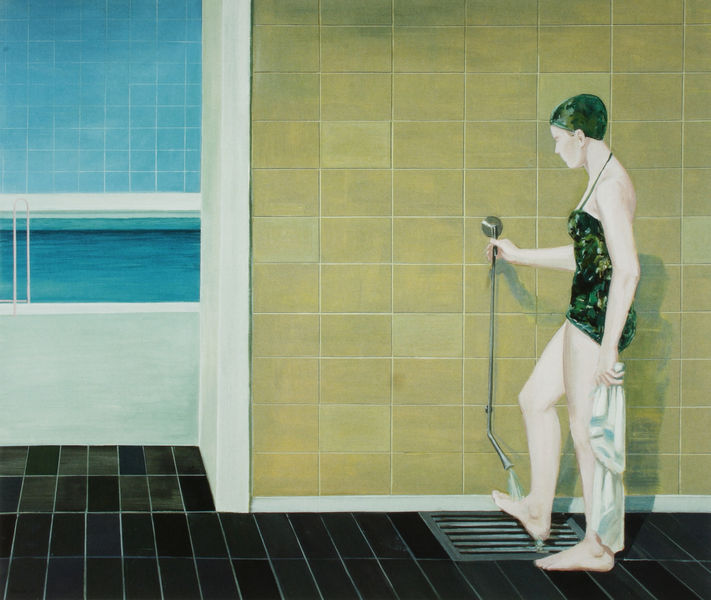
Titel: Hallenbad
Künstler: Christian Brandl
Standort: Leipzig
Institution: Galerie Kleindienst
Schlagwörter: blau, dunkel, fuß, hand, kopf, körper, schatten, wasser, weiß, badende, gelb, grün, ocker, blume, blumen, brust, busen, daumen, finger, frau, glas, grau, haar, hell, hut, licht, mund, nase, ohr, profil, raum, schwarz, stirn, tür, zimmer, blick, tuch, beige, haube, muster, kappe, mütze, wand, arm, arme, augen, gesicht, halten, mensch, blicken, hals, hände, innenraum, öl, nass, einsam, gitter, boden, auge, haare, realismus, stoff, stoffe, tücher, person, augenbrauen, kinn, lippen, ohren, schulter, schultern, bassin, beine, hellblau, bein, brüste, füße, hintern, ruhig, wangen, ruhe, hopper, modern, mauer, hellgrün, besucher, moment, treppe, weiblich, floral, handtuch, metall, durchgang, bauch, allein, wange, ellenbogen, knie, knöchel, zehen, wände, bad, eingang, fugen, zeh, becken, fliesen, fliese, kacheln, wangenknochen, geblümt, fuge, mauern, schiefer, hüfte, backe, glastür, wasserbecken, dusche, mamor, schwimmer, schwimmbad, hygiene, abfluss, badeanzug, badehaube, bedeanzug, besucherin, desinfektion, fußdusche, fußpilz, gummi, schwimmerin, schwimmhaube